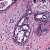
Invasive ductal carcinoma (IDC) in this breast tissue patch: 0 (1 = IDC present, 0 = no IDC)